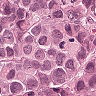
Metastatic tissue present: yes